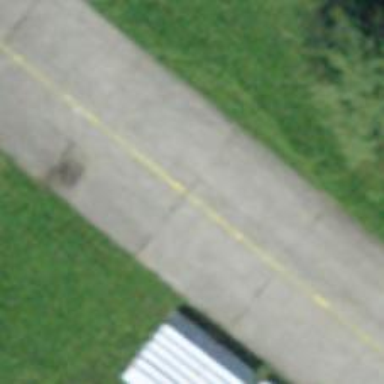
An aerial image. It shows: View of taxiway at the airport.